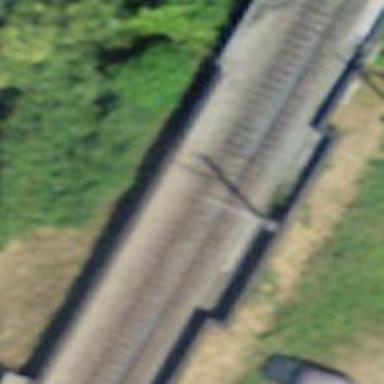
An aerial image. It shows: Single railway track with electrification through contact line.